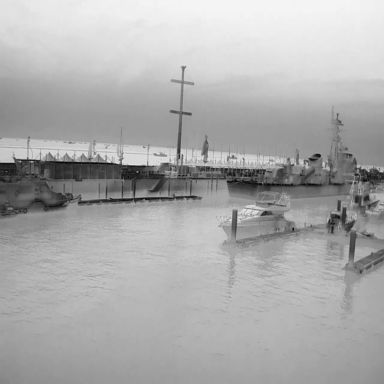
There are four objects shown in the infrared image, including three canoes, and a warship.